Question: I use PyCharm for development for Google App Engine. Now I'm trying it with Ubuntu Linux and I installed it and run it but the buttons to the upper right are greyed out and I don't know what to do about it. What can be done to run the project?
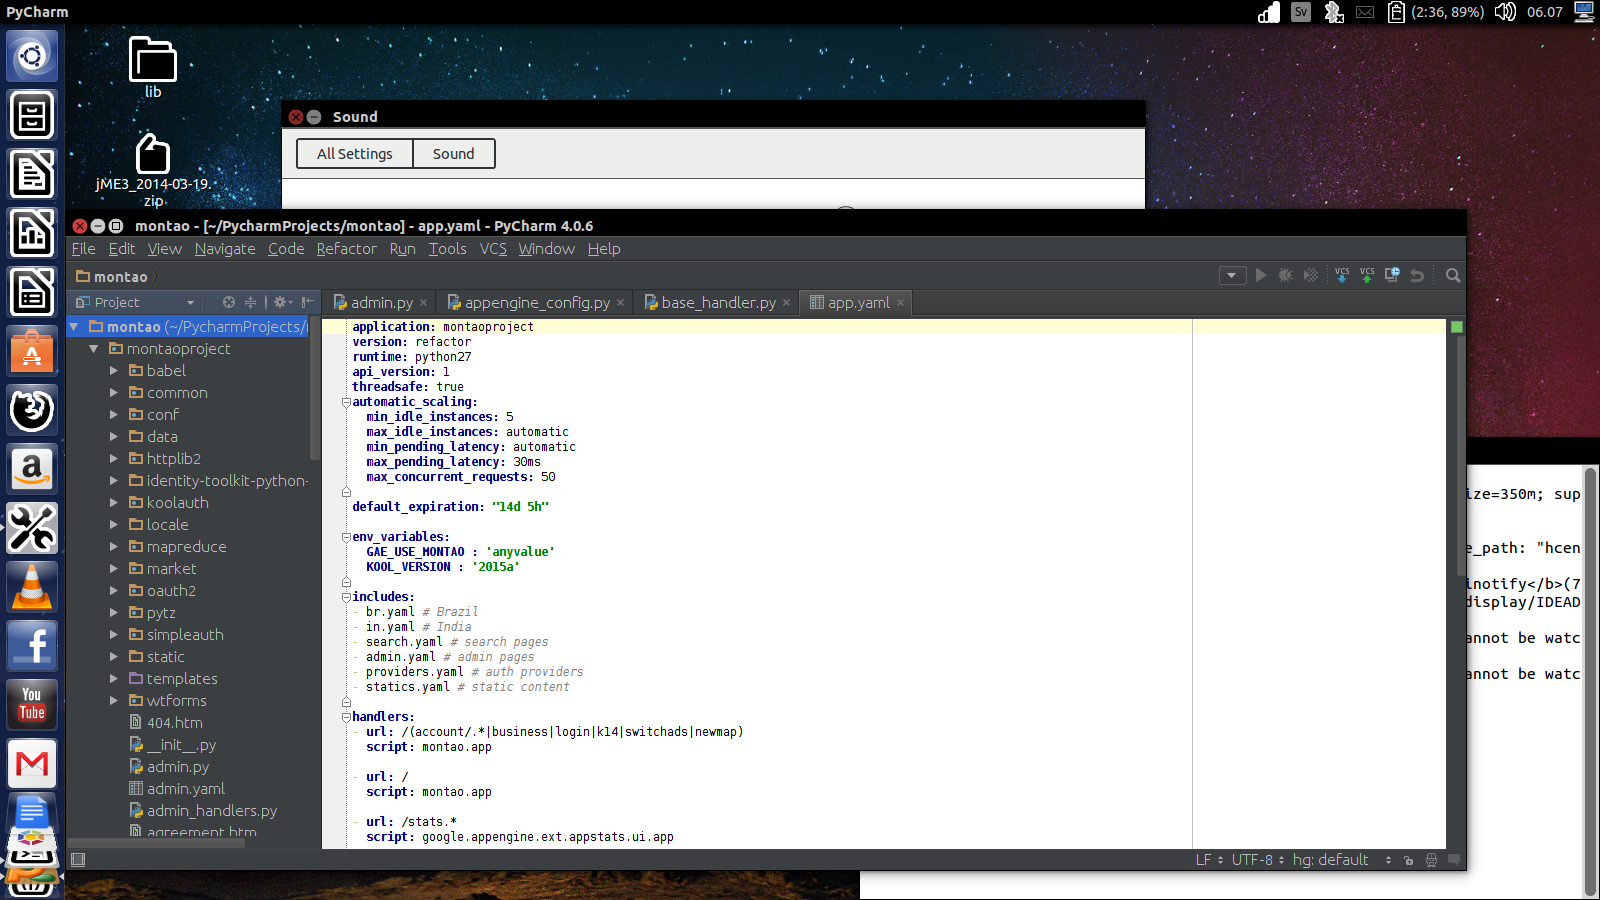
Answer: You need to go to Run | Edit Configurations... and create a Google App Engine run configuration for your project.